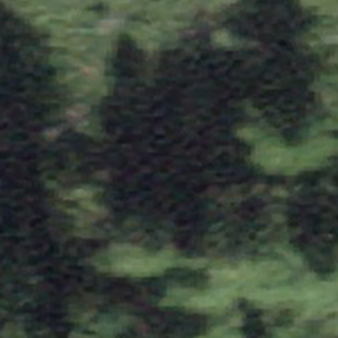
Label: other